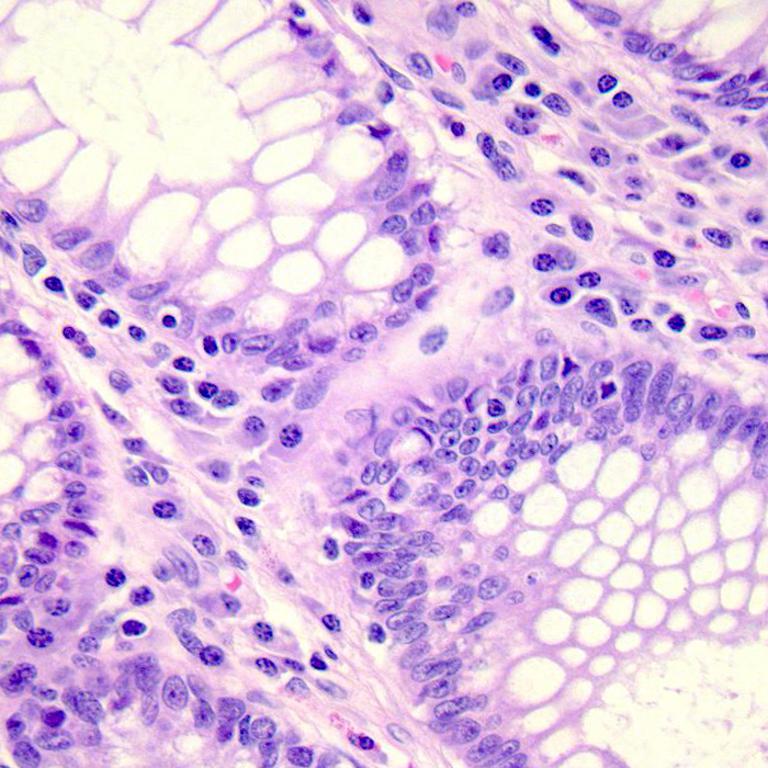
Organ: colon
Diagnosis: benign